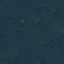
Land use / land cover: Forest